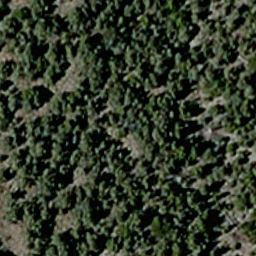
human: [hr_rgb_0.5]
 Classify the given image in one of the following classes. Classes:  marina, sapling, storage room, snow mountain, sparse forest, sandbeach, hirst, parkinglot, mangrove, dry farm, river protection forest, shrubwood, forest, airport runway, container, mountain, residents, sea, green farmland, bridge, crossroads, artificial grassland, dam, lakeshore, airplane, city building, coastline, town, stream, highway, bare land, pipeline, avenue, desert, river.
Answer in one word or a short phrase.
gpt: sparse forest